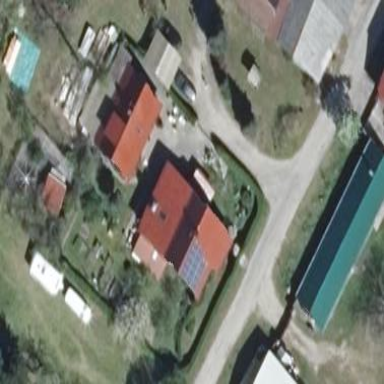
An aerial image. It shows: House with multiple building parts.